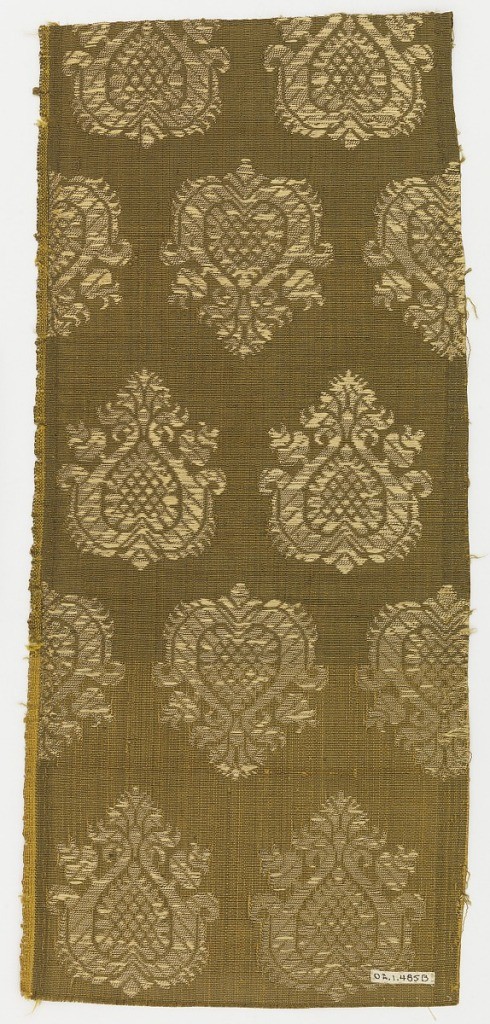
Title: Textile
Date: late 16th–early 17th century
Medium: silk, metal foil strips, metal foil strips wrapped around silk core Technique: plain weave with continuous and discontinuous supplementary wefts
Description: Repeating rows of large metallic palmettes on a yellow-green ground. The orientation of the palmettes alternates each row.